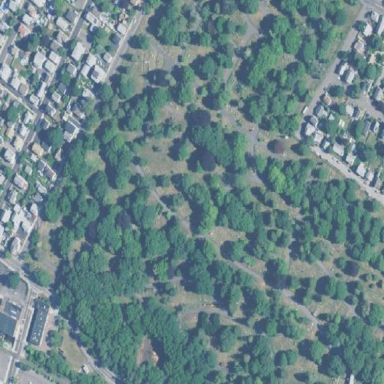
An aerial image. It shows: Cemetery that holds historical significance.